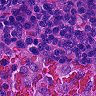
Metastatic tissue present: no